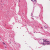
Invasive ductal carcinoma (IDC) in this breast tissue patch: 0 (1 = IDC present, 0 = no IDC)